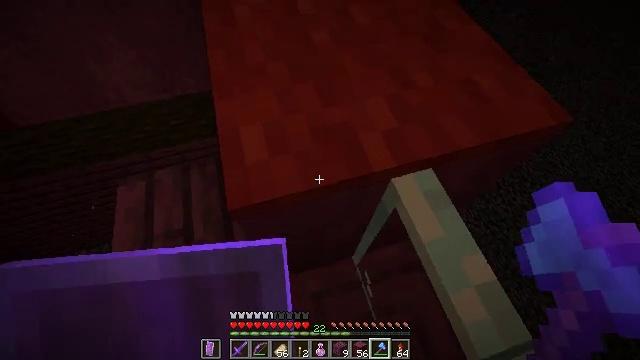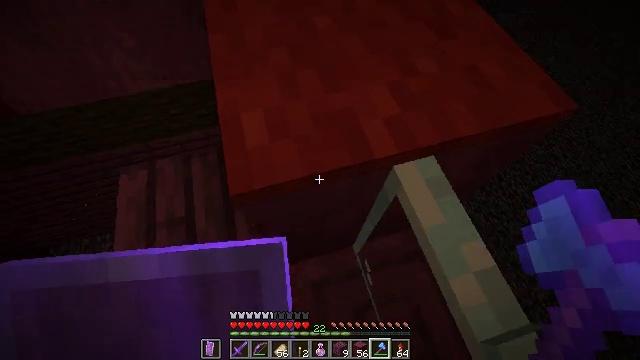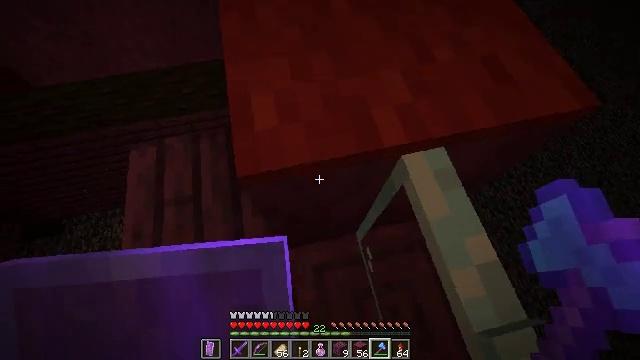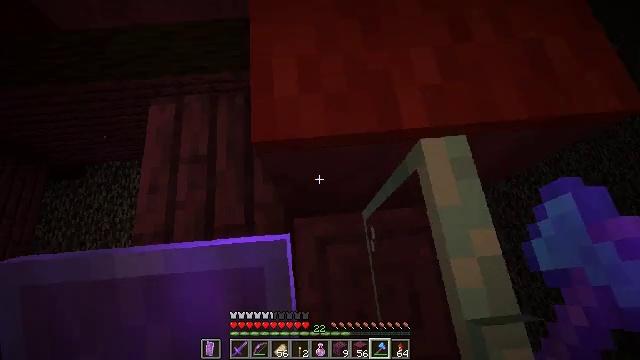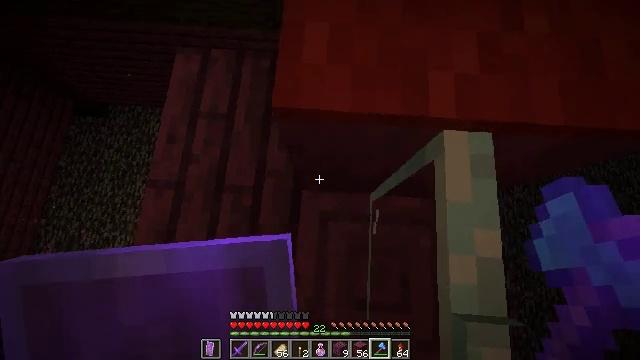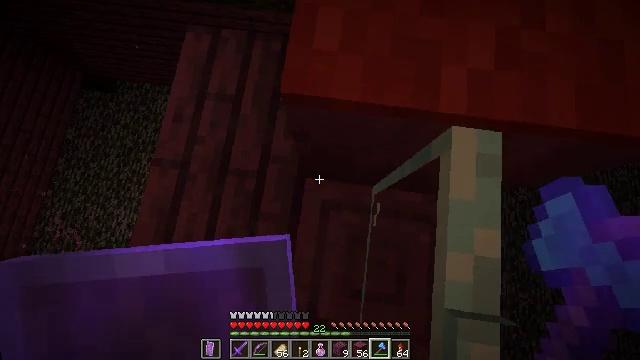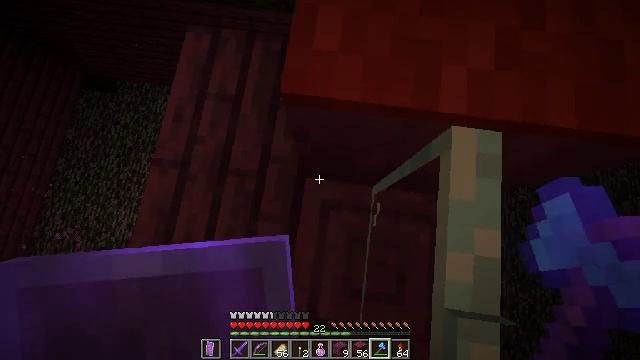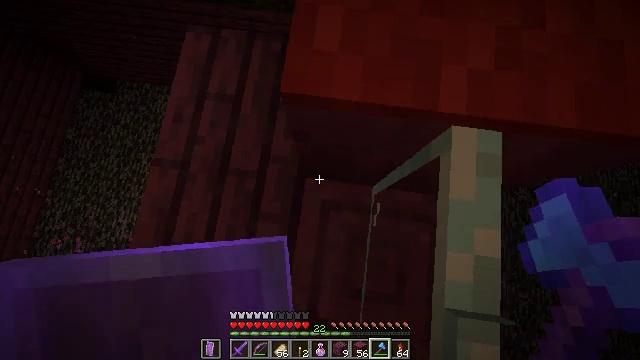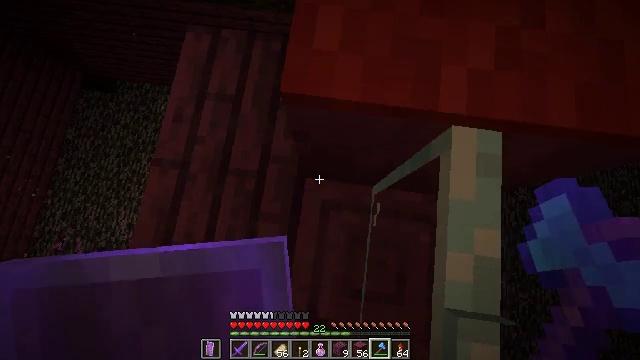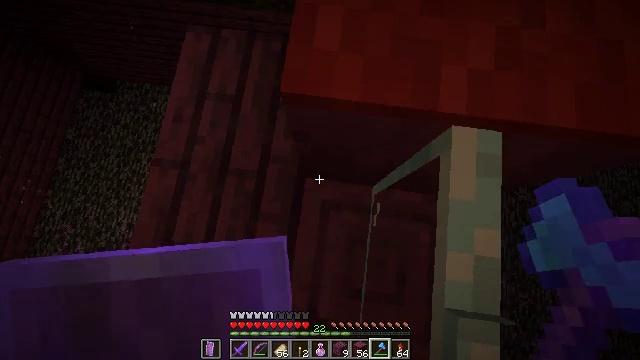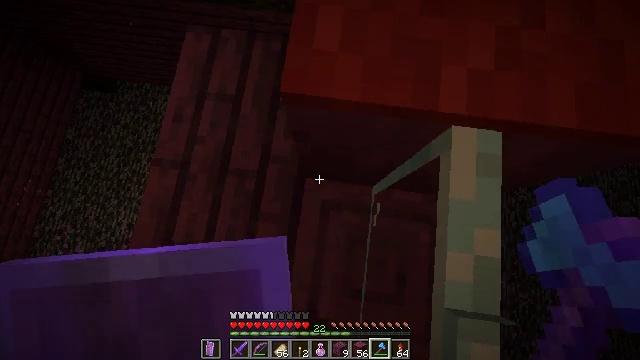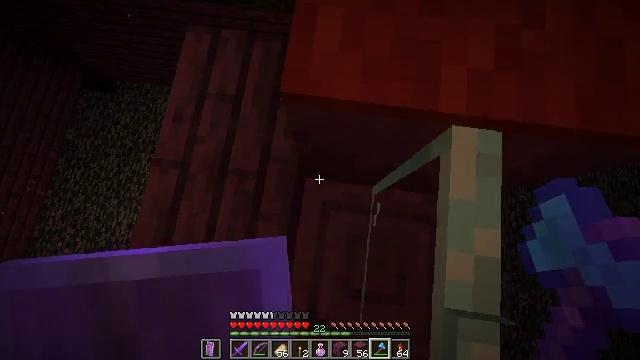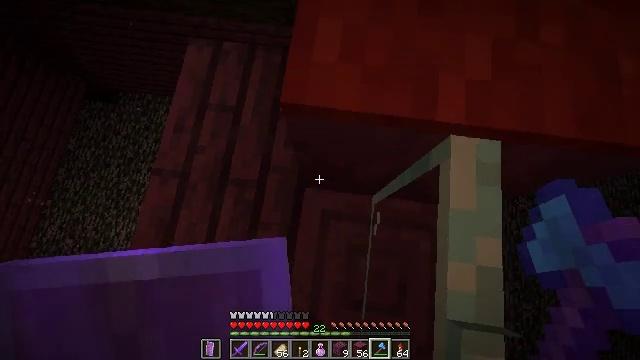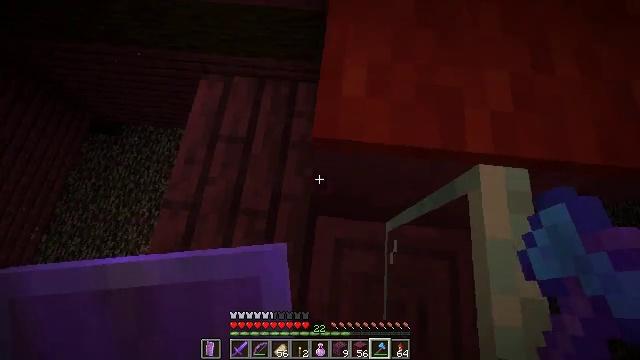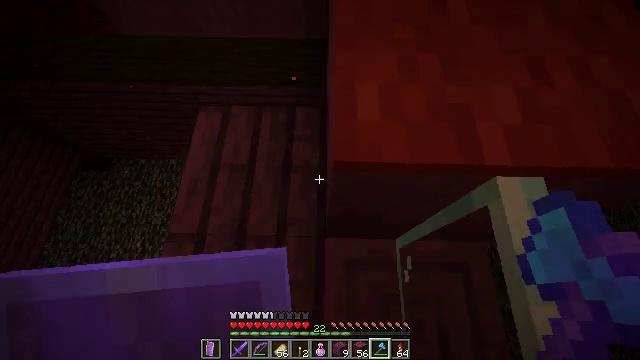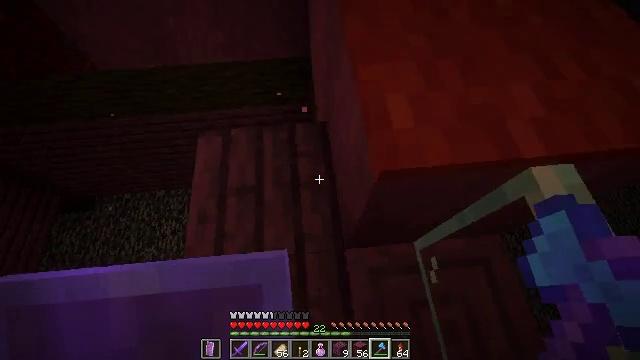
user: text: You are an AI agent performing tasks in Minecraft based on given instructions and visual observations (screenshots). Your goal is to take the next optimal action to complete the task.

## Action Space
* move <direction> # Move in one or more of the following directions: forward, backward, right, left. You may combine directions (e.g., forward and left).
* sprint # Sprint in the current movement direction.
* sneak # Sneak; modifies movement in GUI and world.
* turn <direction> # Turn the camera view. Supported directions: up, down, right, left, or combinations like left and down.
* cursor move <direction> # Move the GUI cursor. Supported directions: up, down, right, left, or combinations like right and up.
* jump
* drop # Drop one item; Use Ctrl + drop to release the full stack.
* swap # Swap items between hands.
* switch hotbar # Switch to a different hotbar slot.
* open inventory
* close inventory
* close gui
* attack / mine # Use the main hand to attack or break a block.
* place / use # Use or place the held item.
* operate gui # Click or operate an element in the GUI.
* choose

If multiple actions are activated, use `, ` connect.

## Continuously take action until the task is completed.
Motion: motion action
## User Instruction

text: Attack the red carpet to pick it up.
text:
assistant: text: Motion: turn down
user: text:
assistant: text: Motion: turn left and down
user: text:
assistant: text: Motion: turn left and down
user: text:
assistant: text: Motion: turn left and down
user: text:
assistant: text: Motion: turn left and down
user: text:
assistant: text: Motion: no_op
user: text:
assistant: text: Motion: no_op
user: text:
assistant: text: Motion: no_op
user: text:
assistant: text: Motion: no_op
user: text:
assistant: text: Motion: no_op
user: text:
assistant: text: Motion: no_op
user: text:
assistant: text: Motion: turn up
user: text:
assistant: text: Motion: move left, turn right and up
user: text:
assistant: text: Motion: move left, turn right and up
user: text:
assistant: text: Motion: move left, turn right and up
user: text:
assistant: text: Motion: turn right and up
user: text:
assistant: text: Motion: turn right and up
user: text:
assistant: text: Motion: turn right and up
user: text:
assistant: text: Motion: turn right and up
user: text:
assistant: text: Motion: turn right and up
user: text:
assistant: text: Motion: turn right and up
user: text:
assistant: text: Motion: turn right and up
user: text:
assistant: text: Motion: turn up
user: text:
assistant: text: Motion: turn up
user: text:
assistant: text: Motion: turn left and up
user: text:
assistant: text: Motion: turn up
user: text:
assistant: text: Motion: turn up
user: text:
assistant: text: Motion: no_op
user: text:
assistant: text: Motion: no_op
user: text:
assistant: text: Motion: no_op